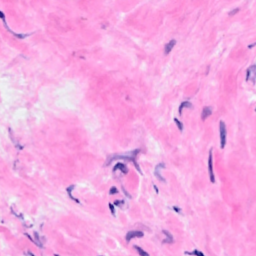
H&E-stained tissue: Breast